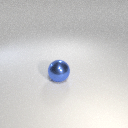
large blue metal sphere